Question: 'import java.util.*;' is not recognized by eclipse, shows red alert. All java API's are not recognized.
Here is what happened. java 7 got installed to my system automatically. From that incident, it is behaving like this. I have uninstalled Java 7. I don't use eclipse to build or run.
Please help.
Thanks in advance.
EDIT: this is the project setup.

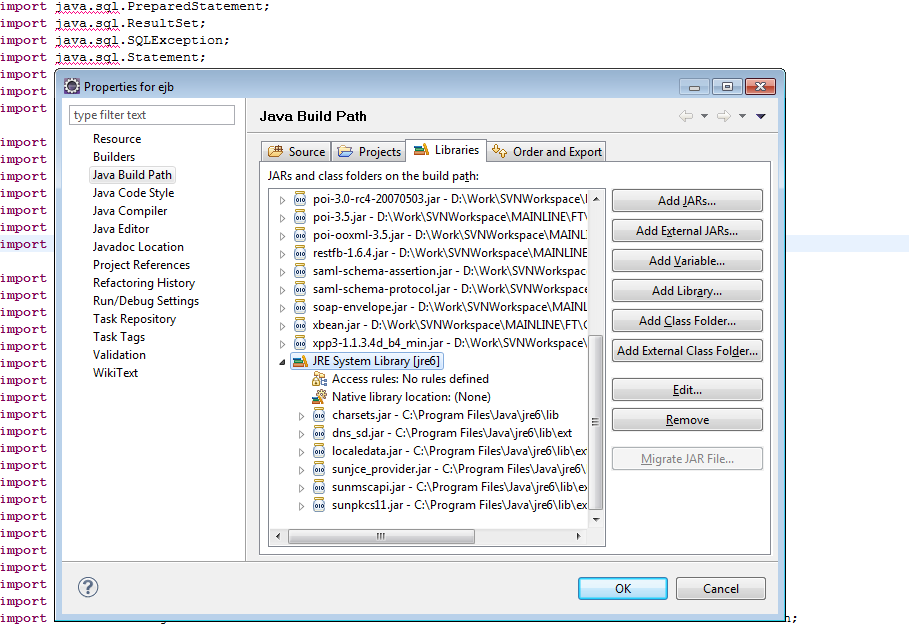
Answer: Check your 'classpath' in and make sure it has a reference to 'jre' library. If not, add it.
Right-click on an error. Click on 'Quick Fix' and search for the suggestion of importing a project or library.